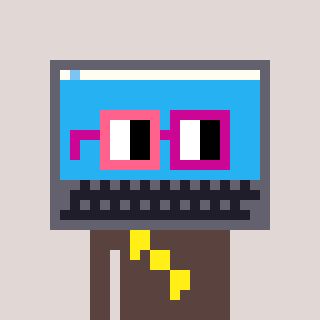
a pixel art character with square pink and red glasses, a laptop-shaped head and a darkbrown-colored body on a warm background